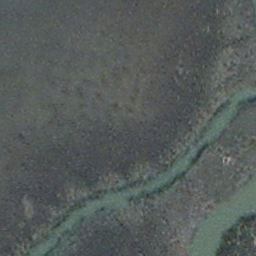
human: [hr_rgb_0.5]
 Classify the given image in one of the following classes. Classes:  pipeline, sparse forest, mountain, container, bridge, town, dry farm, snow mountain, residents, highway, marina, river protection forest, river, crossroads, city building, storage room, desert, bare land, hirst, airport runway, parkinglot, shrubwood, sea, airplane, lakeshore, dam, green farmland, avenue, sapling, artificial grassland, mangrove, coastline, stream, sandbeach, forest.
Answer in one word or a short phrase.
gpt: stream